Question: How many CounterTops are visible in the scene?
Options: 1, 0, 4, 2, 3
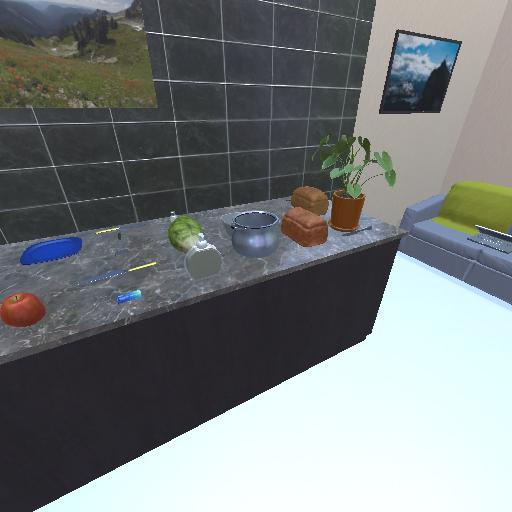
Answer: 1